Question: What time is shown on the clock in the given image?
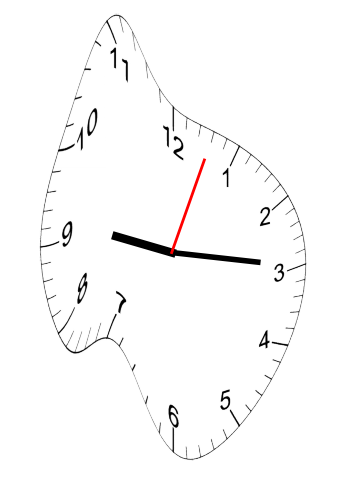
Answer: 09:15:03